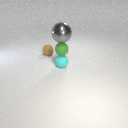
large gray metal sphere above small cyan rubber sphere